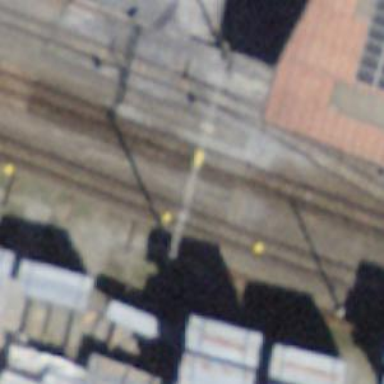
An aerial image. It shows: Platform for public transport with shelter.